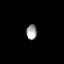
Tissue: prostate
Cell type: Epithelial cells
Senescence score: 0.3252
Nuclear area (px): 154
Mean DAPI intensity: 160.227